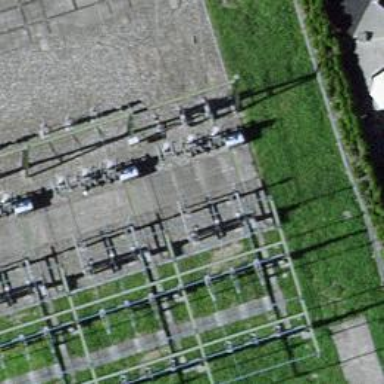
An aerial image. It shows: Power line with 3 cables in bay configuration.